Current action and preconditions to check: path_clear

Your task: For each precondition in the list above, predict whether it will hold at this action.

Consider the current scene as observed from the mobile robot's camera, and analyze the predicted future states of all dynamic agents (e.g., people, animals, vehicles, or any moving entities) within the NEXT SECOND.

IMPORTANT: Only answer "very likely" if you are absolutely certain—based on strong, clear evidence—that a dynamic agent will violate the precondition in the predicted future state. Do NOT answer "very likely" for unlikely, ambiguous, or low-probability risks.

Ask yourself for each precondition: Is there a high probability, with clear and convincing evidence, that the predicted future states of any dynamic agent will interfere with the predicted future state of the currently executing action within the NEXT SECOND, causing that precondition to fail?

Assess the risk level based on these predictions. Use "likely" or "very likely" if motions create a clear risk of interference.

Use "neutral" or "improbable" if agents are nearby but their predicted paths are clearly diverging or non-conflicting.

Failure Risk Categories: "very improbable", "improbable", "neutral", "likely", "very likely"

Answer Format: Output ONLY the probability_of_failure value from these categories: "very improbable", "improbable", "neutral", "likely", "very likely"

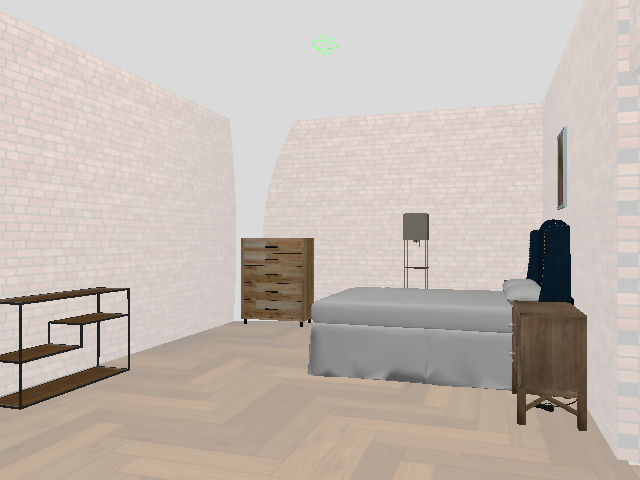

Answer: very improbable